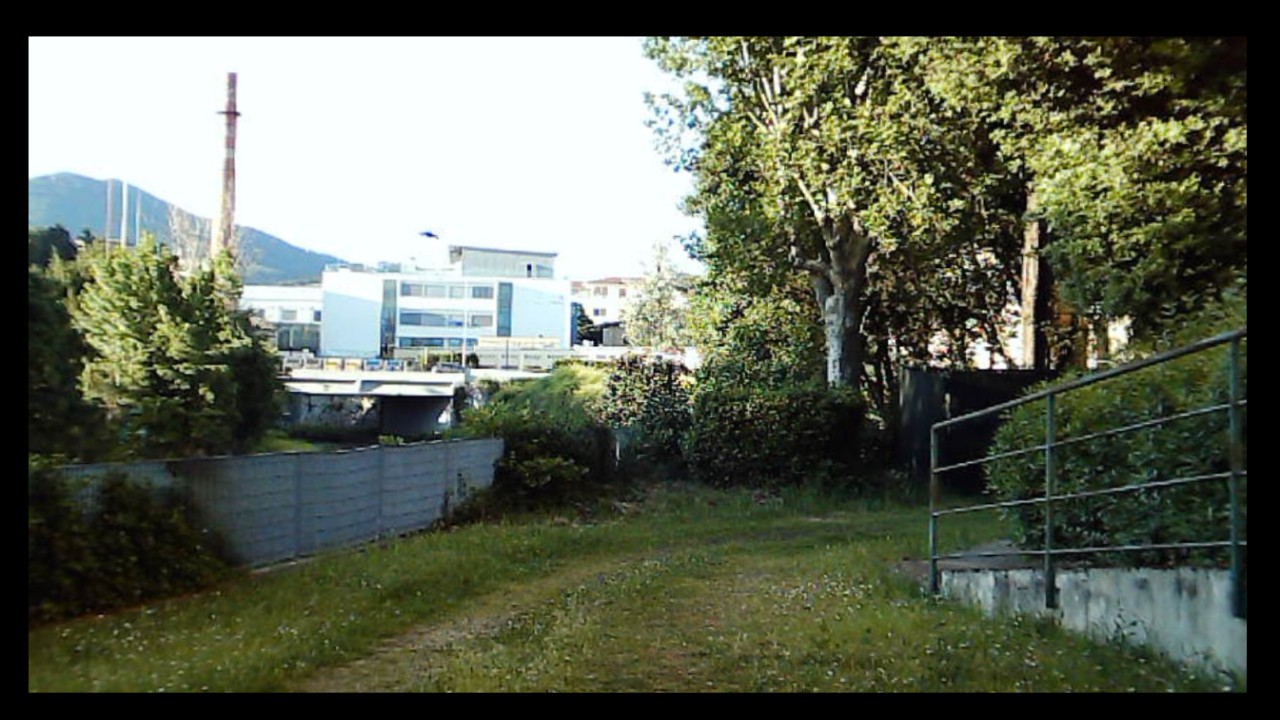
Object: DJI Tello EDU

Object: DarwinFPV cineape20